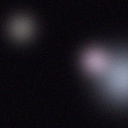
Screen state: off